Question: It is my first time using Prestashop, I have a strange problem where items do not flow in the correct order. There some white space in the second/third rows usually.
Please have a look on the website for example:
<URL>
Each product is a 'div' with the 'class="item col-xs-12 col-sm-6 col-md-4"' in the '.row div, however', this problem still appears.

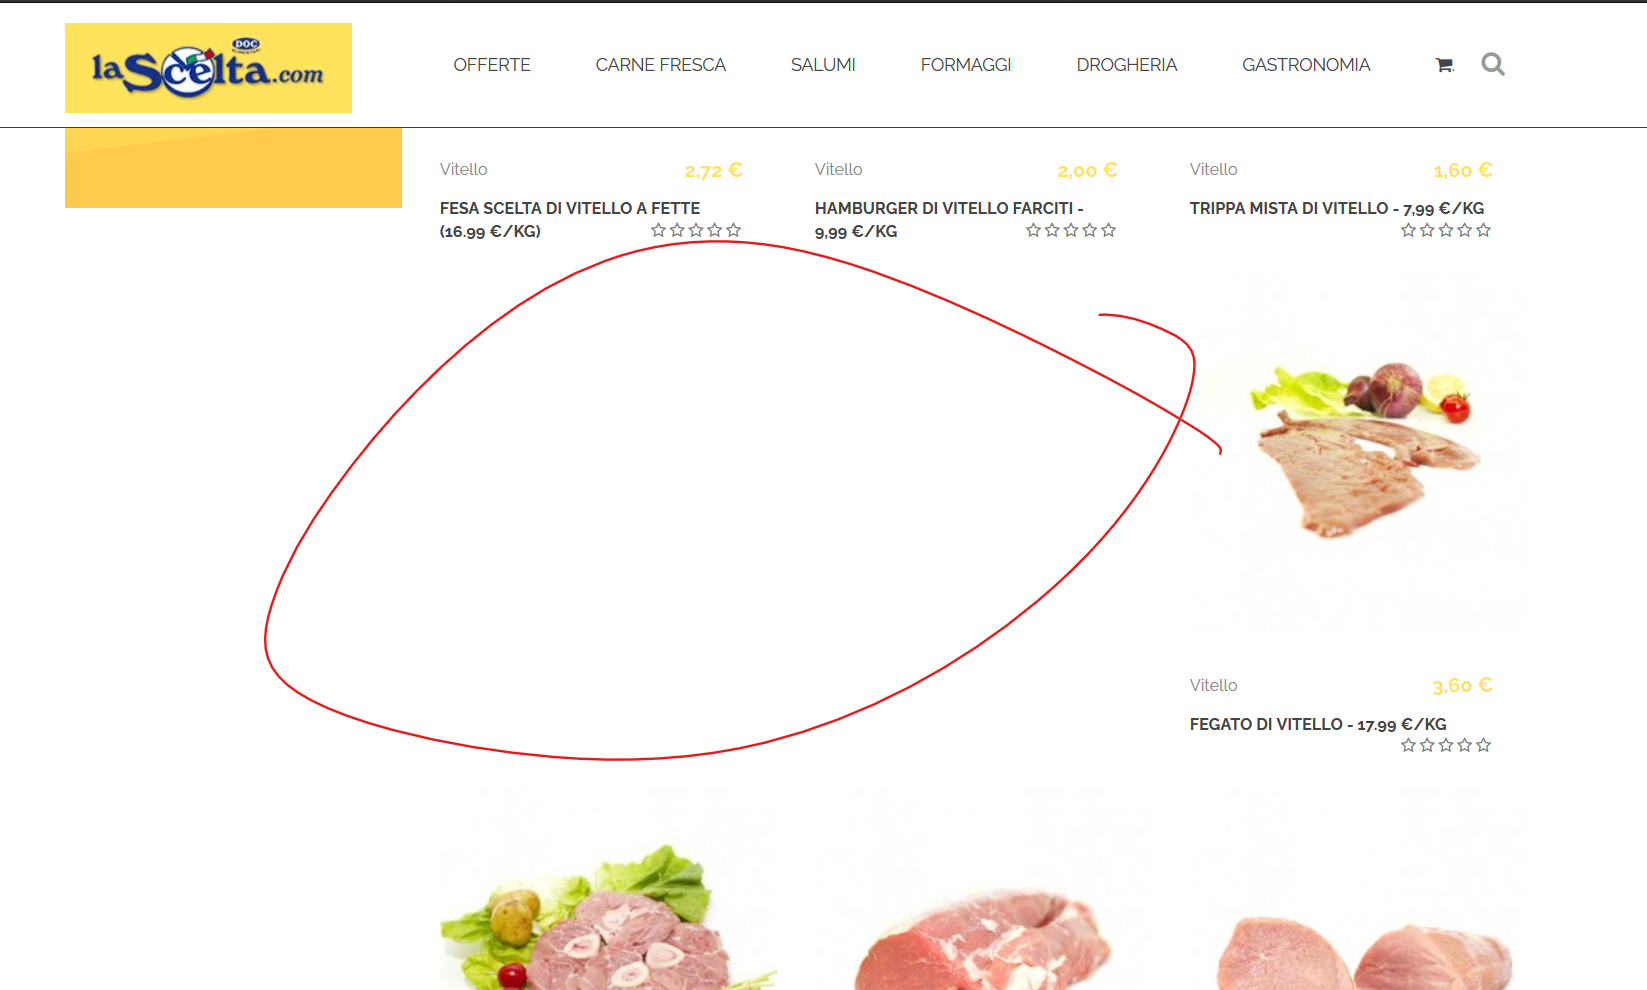
Answer: First 2 div height are 413px.
The third is only 411px.
So you need to 'clear: both;' each 3 items on size, each 2 on :
'''
@media (min-width: 992px) {
.item:nth-child(3n + 1) {
clear: both;
}
}
@media (min-width: 768px) and (max-width: 991.99px) {
.item:nth-child(2n + 1) {
clear: both;
}
}
'''